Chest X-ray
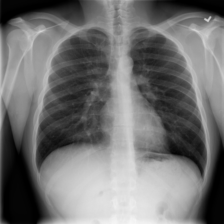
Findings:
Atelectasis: negative
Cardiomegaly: negative
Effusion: negative
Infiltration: negative
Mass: negative
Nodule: negative
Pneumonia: negative
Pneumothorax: negative
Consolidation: negative
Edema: negative
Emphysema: negative
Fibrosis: negative
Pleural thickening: negative
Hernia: negative